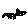
Label: cat